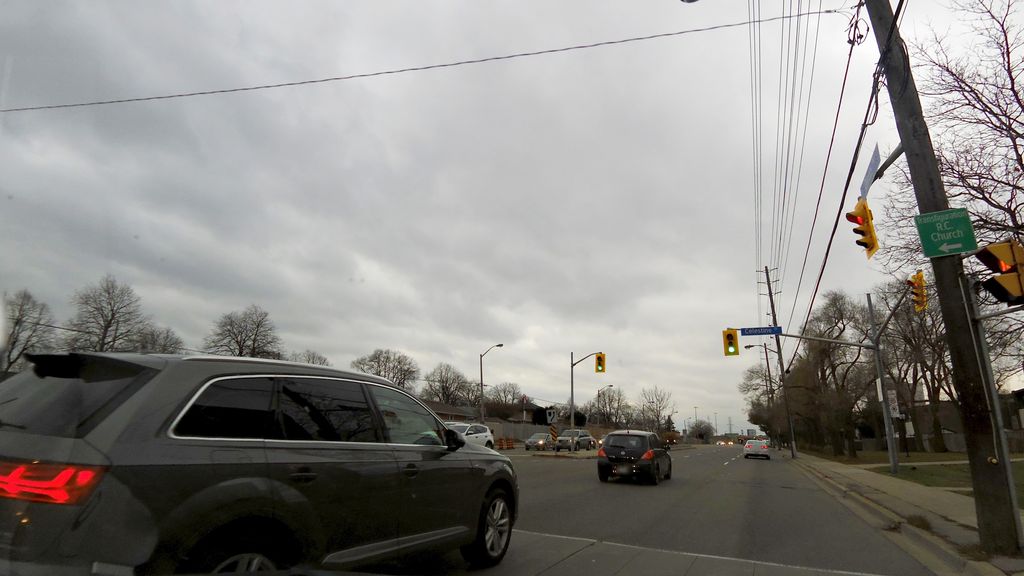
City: toronto